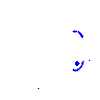
Particle: pion